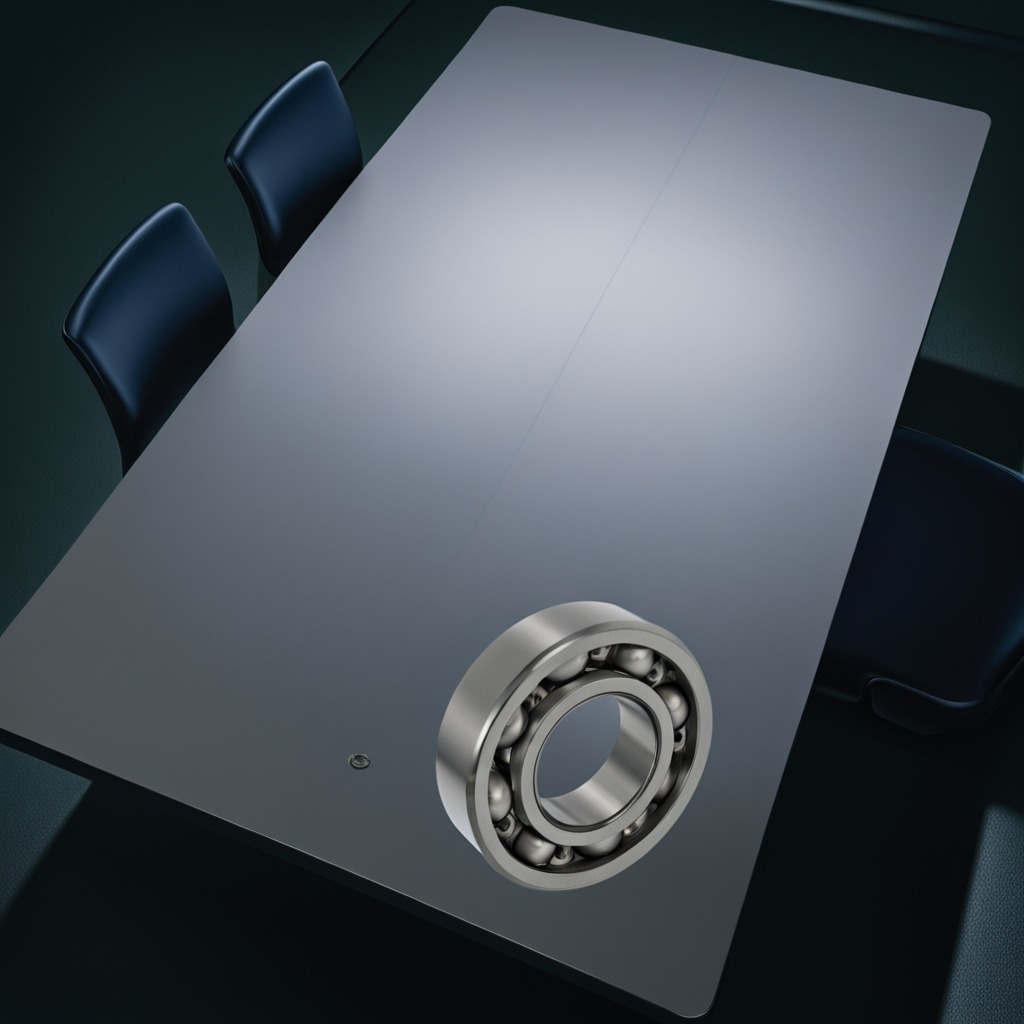
A metal ball bearing is lying on a clean empty table in a railway signal maintenance room lit by harsh overhead fluorescents.